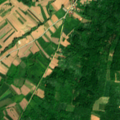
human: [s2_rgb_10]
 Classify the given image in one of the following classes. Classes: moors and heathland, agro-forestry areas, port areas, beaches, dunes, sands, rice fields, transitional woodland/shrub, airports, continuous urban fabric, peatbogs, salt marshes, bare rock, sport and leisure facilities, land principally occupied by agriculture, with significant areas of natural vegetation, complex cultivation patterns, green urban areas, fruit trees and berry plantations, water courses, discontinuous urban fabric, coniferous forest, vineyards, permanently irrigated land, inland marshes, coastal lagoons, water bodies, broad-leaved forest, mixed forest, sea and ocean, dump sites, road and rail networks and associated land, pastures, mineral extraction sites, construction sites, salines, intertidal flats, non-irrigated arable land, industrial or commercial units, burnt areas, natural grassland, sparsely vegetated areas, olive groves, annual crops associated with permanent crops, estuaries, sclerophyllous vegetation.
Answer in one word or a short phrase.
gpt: discontinuous urban fabric, pastures, complex cultivation patterns, land principally occupied by agriculture, with significant areas of natural vegetation, broad-leaved forest